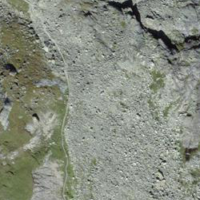
EUNIS habitat code: 48
Species observed at this site:
Chamaenerion fleischeri